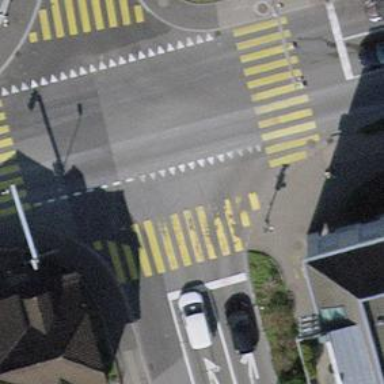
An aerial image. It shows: Crossing with traffic signals.